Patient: sex M, age 35
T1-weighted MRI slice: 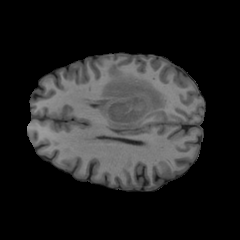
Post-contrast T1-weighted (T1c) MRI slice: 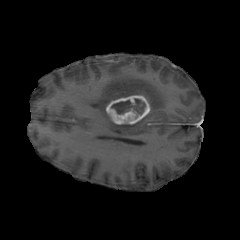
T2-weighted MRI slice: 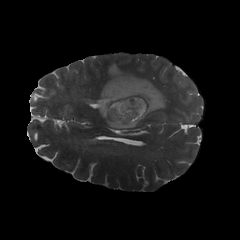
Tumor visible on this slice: yes
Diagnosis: Glioblastoma, IDH-wildtype
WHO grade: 4